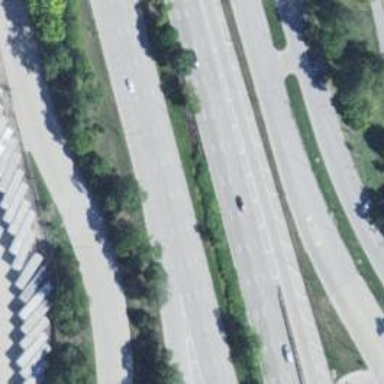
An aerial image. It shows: Motorway with motorroad.